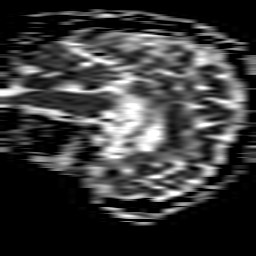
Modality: ADC
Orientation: sagittal
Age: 84
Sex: male
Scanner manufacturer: philips
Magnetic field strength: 1.5 T
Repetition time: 3.54 s
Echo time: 0.09411 s